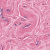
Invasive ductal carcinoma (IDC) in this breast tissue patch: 0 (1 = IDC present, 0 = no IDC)